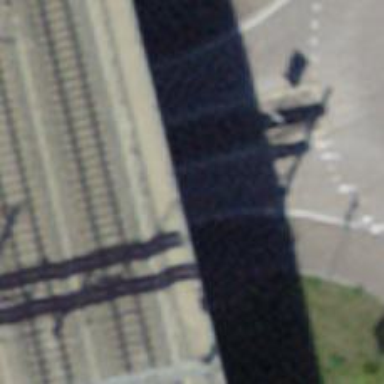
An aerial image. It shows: Secondary road passing through tunnel with asphalt surface.